Field crop: maize
Growth stage: 2
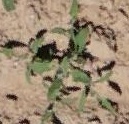
Species: atriplex